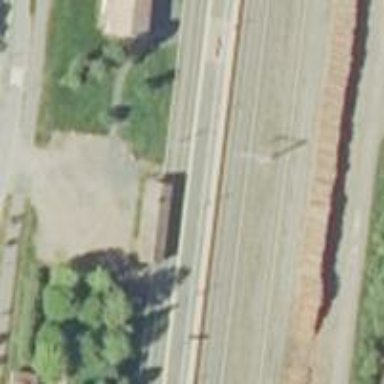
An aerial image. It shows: Railway track with continuous electrified contact lines.